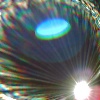
Label: sunburn